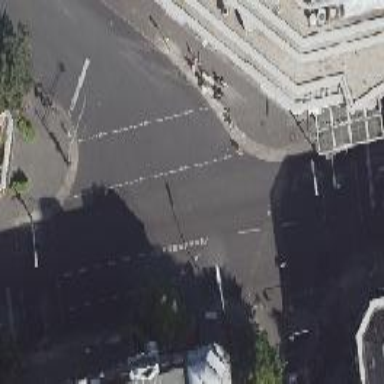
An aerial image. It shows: Junction on tertiary road.